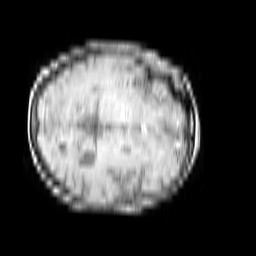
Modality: T1w
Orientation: axial
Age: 77
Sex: female
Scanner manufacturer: philips
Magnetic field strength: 3 T
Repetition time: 0.2907 s
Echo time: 0.002302 s